Question: I'm using Adam Shaw's 'FullCalendar' control along with jQuery. I would like to add a context menu to events and days. I was able to achieve so by using <URL>. My code for registering the menu on events looks like this:
'''
$('#calendar').fullCalendar({
// Other arguments
eventRender: function (event, element) {
var originalClass = element[0].className;
element[0].className = originalClass + ' hasmenu';
},
dayRender: function (day, cell) {
var originalClass = cell[0].className;
cell[0].className = originalClass + ' hasmenu';
});
});
'''
I'm essentially adding a class called 'hasmenu' to each event and day in the calendar.
'''
$(document).contextmenu({
delegate: ".hasmenu",
preventContextMenuForPopup: true,
preventSelect: true,
menu: [
{title: "Cut", cmd: "cut", uiIcon: "ui-icon-scissors"},
{title: "Copy", cmd: "copy", uiIcon: "ui-icon-copy"},
{title: "Paste", cmd: "paste", uiIcon: "ui-icon-clipboard", disabled: true },
],
select: function(event, ui) {
// Logic for handing the selected option
},
beforeOpen: function(event, ui) {
// Things to happen right before the menu pops up
}
});
'''
The problem with this is that the menu appears behind the calendar control. I believe this is because calendar events have a few other classes assigned to them and adding a 'hasmenu' class is messing with those. When I set a breakpoint in VS, it says the event has these classes:
'''
"fc-event fc-event-hori fc-event-draggable fc-event-start fc-event-end hasmenu"
'''
And this is how it looks on the page:

I tried temporarily setting the event class to just 'hasmenu' while the popup was open but that obviously changed the view entirely. Is there a way to force the menu to be on top of all other elements? Is there a "bring to front" method? Any help is appreciated.
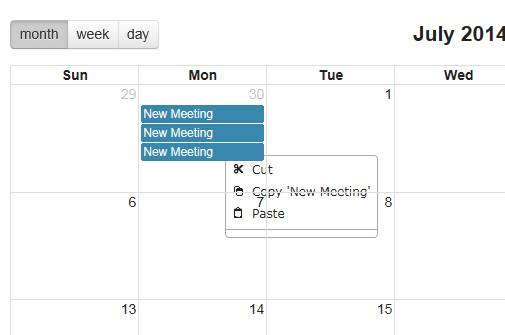
Answer: Adjusting the 'z-index' will probably be your best bet.